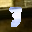
Label: 3